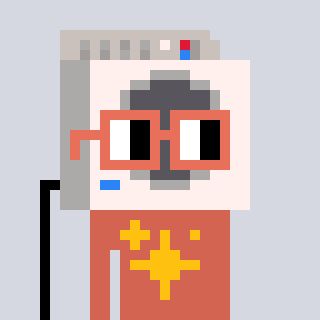
a pixel art character with square orange glasses, a washing machine-shaped head and a peachy-colored body on a cool background